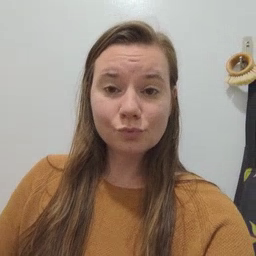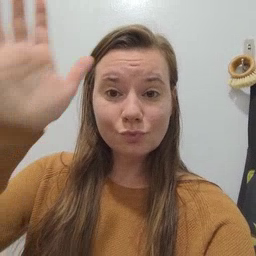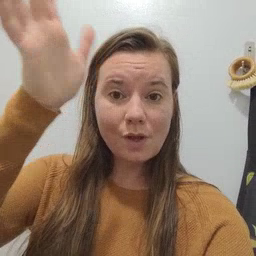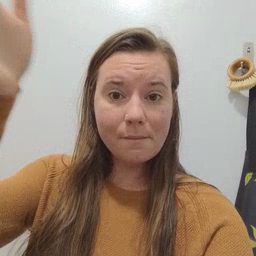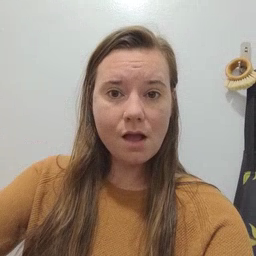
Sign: grandpa